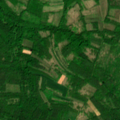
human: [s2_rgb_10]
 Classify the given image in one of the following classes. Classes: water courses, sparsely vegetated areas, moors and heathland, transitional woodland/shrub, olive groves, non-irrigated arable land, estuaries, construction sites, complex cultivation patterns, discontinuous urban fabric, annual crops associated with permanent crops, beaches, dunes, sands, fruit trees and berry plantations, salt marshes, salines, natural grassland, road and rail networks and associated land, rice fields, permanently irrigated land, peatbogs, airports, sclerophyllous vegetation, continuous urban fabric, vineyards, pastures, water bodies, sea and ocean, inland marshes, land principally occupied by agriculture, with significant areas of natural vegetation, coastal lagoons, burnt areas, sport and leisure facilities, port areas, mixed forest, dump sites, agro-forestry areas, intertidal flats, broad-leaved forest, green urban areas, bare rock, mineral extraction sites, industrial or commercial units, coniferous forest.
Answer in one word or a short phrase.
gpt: complex cultivation patterns, land principally occupied by agriculture, with significant areas of natural vegetation, broad-leaved forest, transitional woodland/shrub